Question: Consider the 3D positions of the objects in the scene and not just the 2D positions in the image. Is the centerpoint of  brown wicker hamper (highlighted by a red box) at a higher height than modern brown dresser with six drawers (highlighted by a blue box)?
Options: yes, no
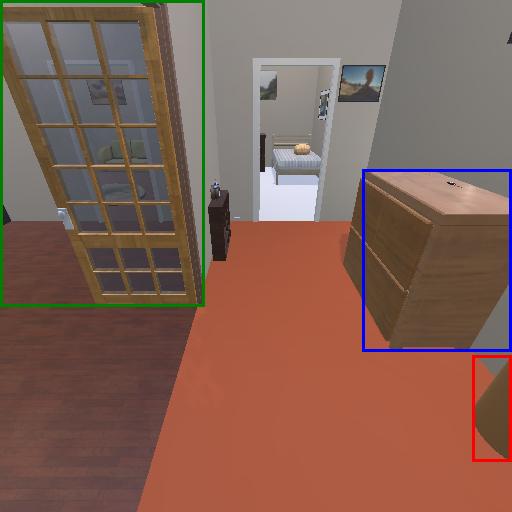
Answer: yes